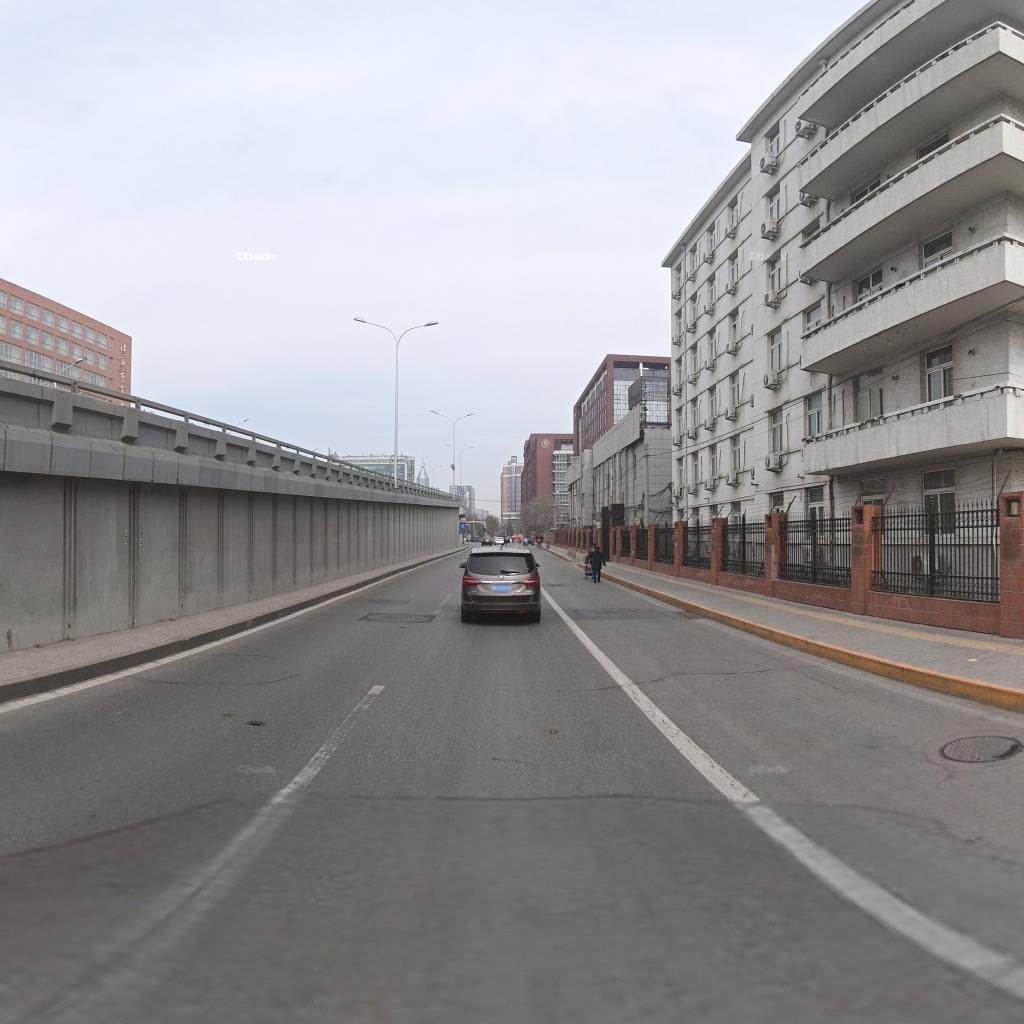
Region: Haidian
Road damage annotations: transverse crack, transverse crack, transverse crack, manhole cover, manhole cover, manhole cover, longitudinal crack